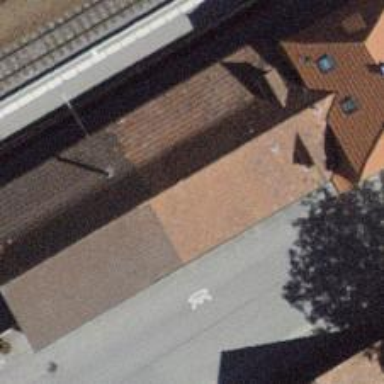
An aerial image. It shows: Railway station.